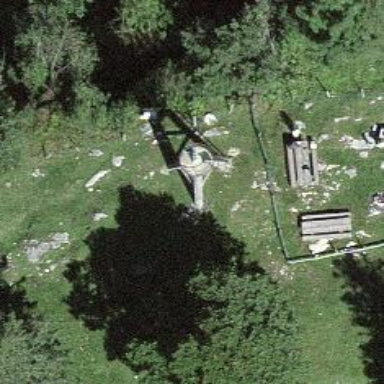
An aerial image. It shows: Bench.